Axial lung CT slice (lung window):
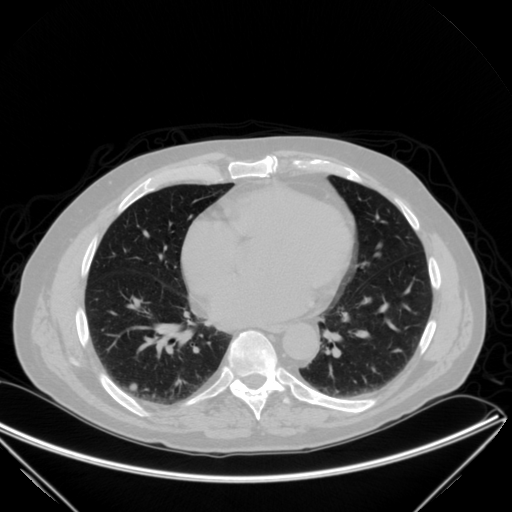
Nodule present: yes
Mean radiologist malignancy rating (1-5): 3.5